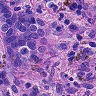
Metastatic tissue present: yes